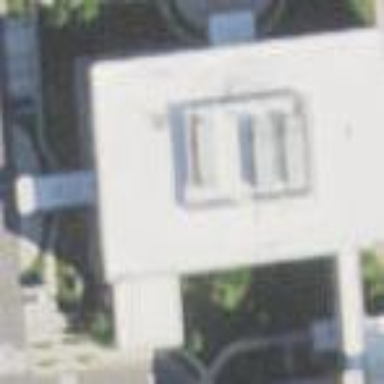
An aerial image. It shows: Building.